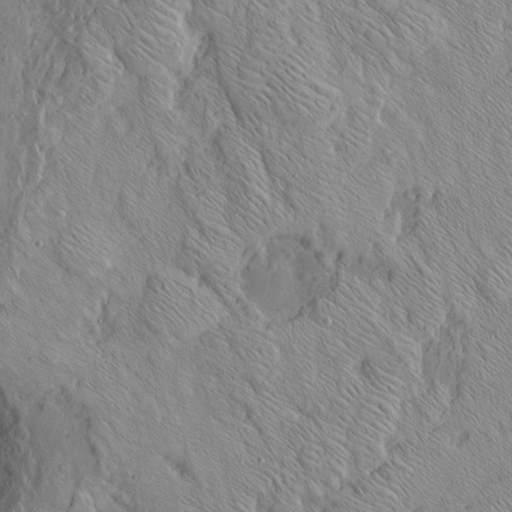
Classes present: Background, Cone